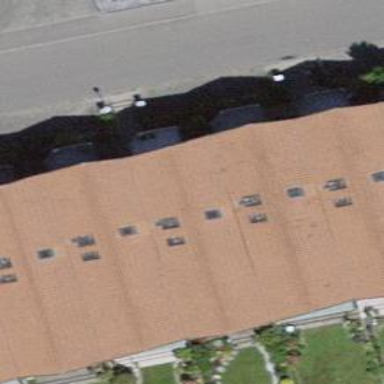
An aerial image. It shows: Terrace-style building with gabled roof.